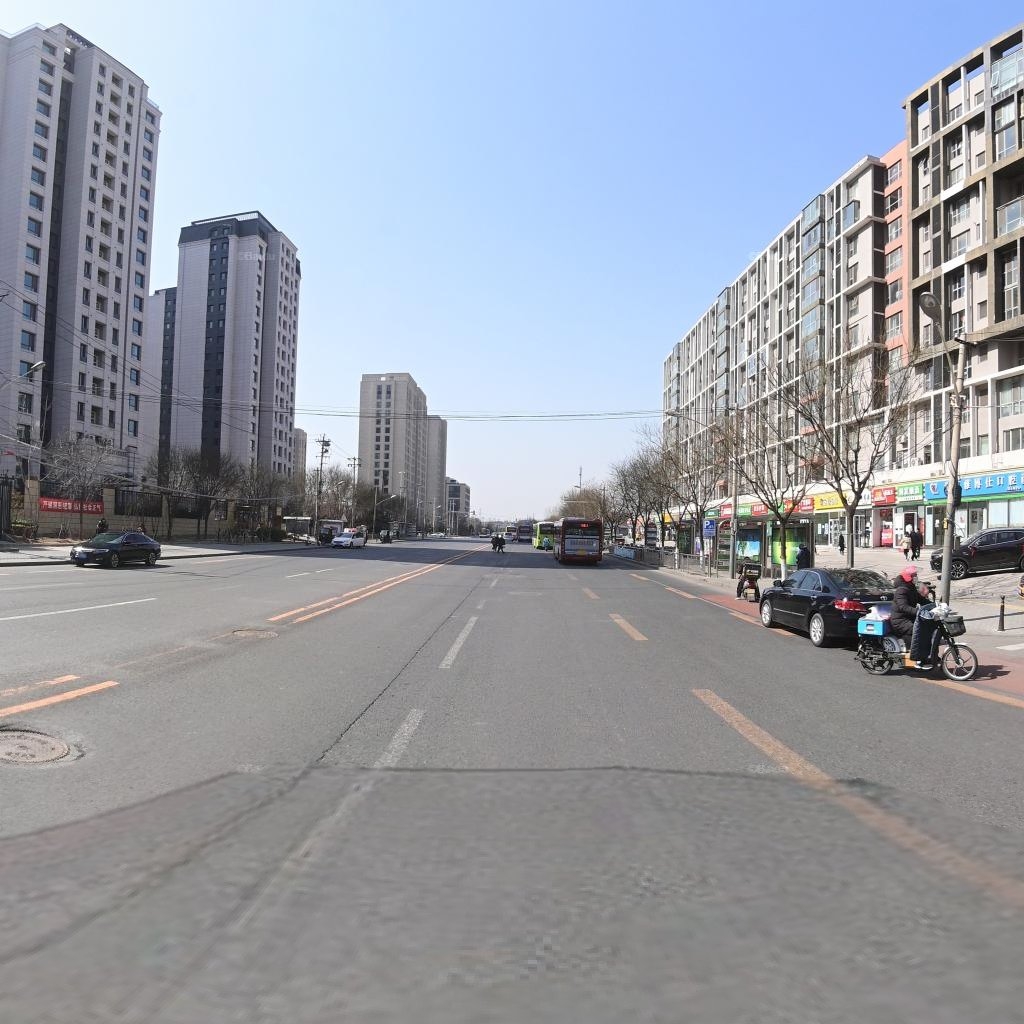
Region: Chaoyang
Road damage annotations: longitudinal crack, manhole cover, manhole cover